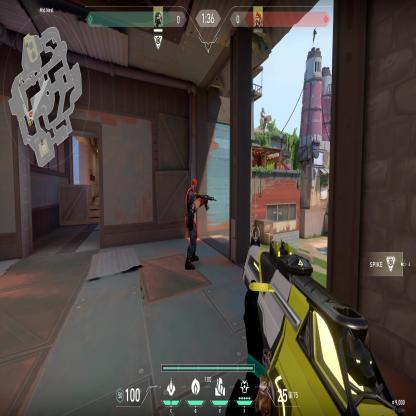
Label: enemy